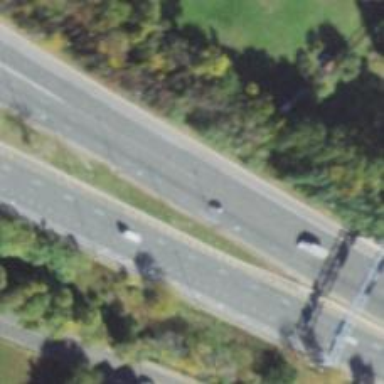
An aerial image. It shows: Asphalt motorway.